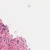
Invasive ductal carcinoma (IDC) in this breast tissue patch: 0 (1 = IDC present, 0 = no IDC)